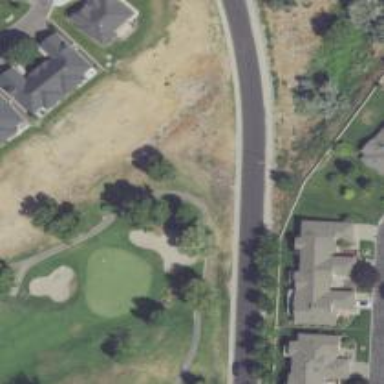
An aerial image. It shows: Golf cartpath that is also road path.